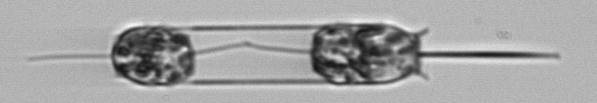
Label: Ditylum_brightwellii